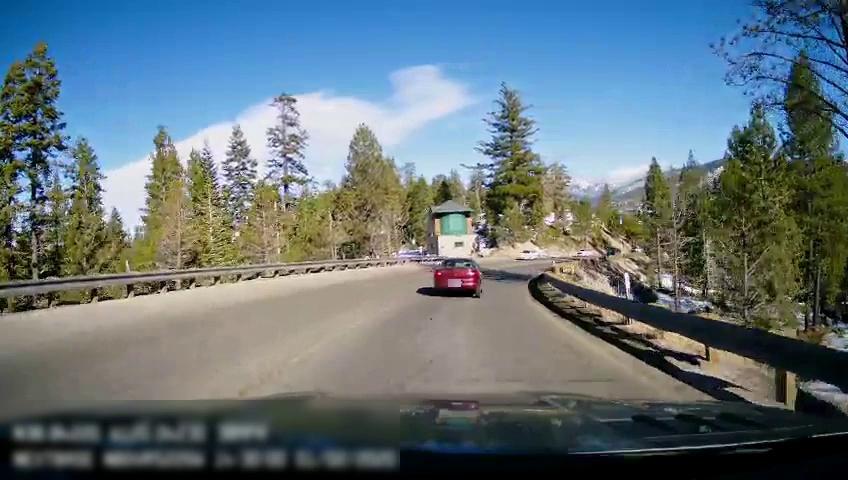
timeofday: Day
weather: Sunny
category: Drivable Space
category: Vehicles | Car
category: Vehicles | SUV
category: Vehicles | Car
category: Vehicles | Car
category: Lanes | Current Lane
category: Lanes | Opposite Lane
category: Lanes | Current Lane